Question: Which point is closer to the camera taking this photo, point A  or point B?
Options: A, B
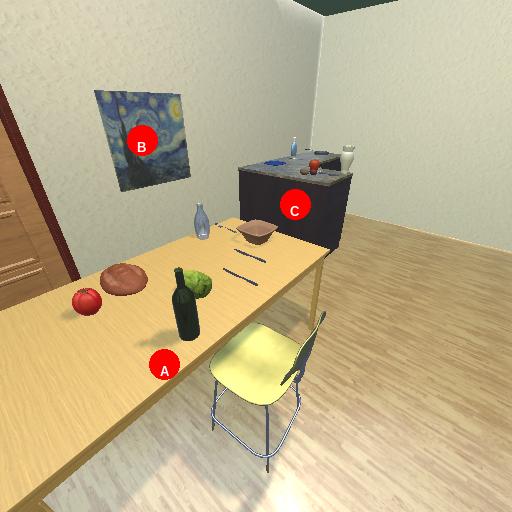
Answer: A